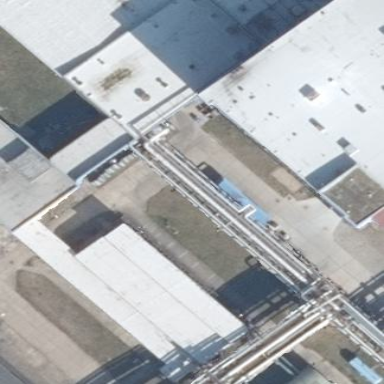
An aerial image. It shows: Industrial building with flat grey roof.